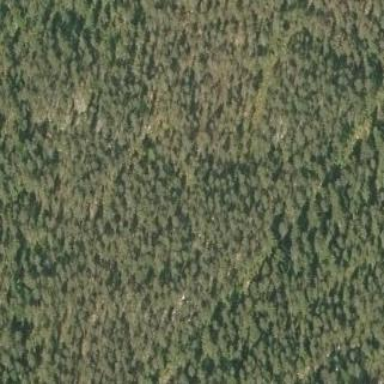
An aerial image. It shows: Needle-leaved woodland.